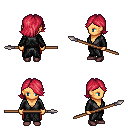
a pixel art fantasy rpg character, female body template, human, tanned skin, gray robe, red pants, ruby red swoop hairstyle, maroon shoes, spear, four views (front, back, left, right), 2x2 character sprite sheet, small pixel art, hard edges, no anti-aliasing